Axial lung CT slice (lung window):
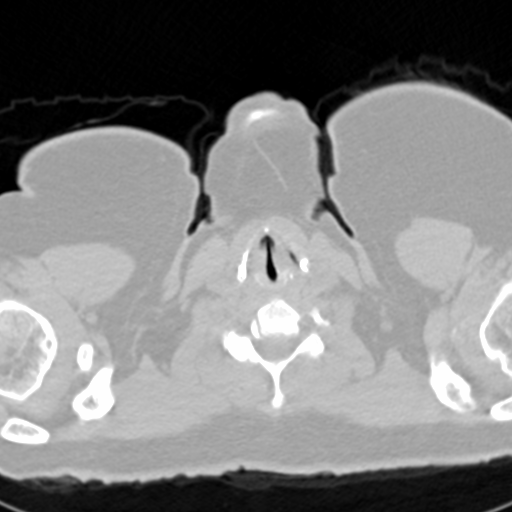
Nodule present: no